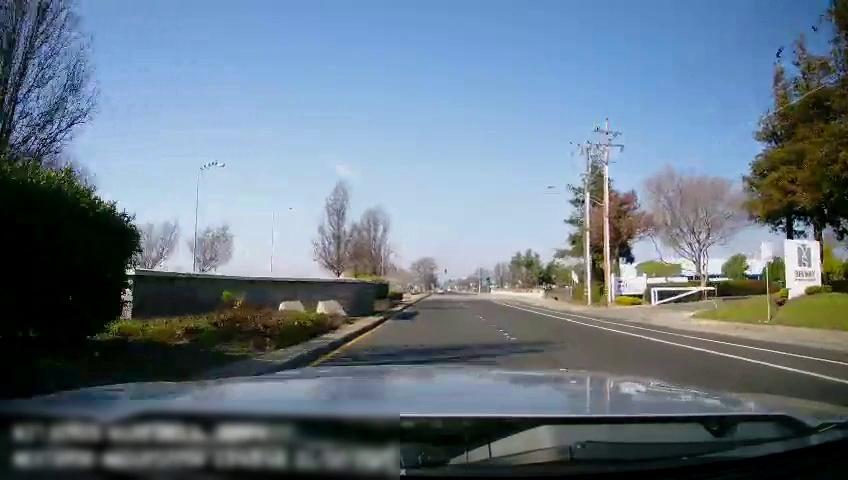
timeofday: Day
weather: Sunny
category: Drivable Space
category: Lanes | Current Lane
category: Lanes | Current Lane
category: Lanes | Alternate Lane
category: Lanes | Alternate Lane